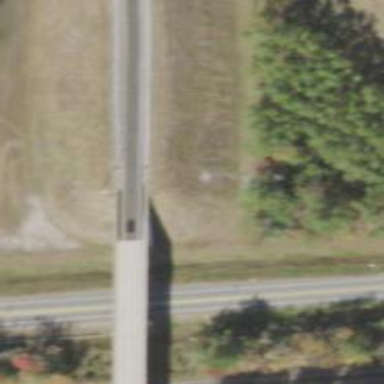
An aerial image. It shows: Bridge over motorway.